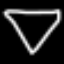
Label: diamond